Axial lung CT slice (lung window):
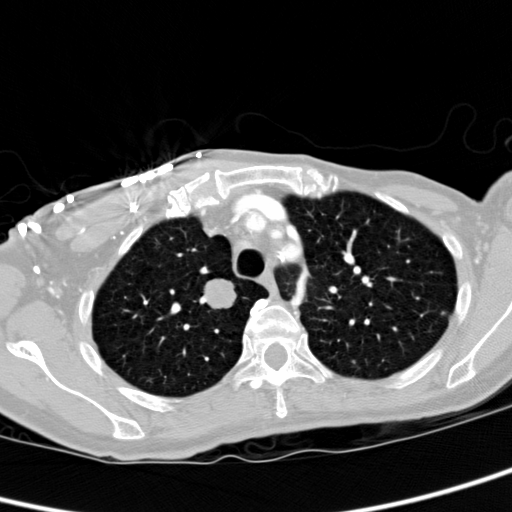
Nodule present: yes
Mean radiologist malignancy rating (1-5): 4.25